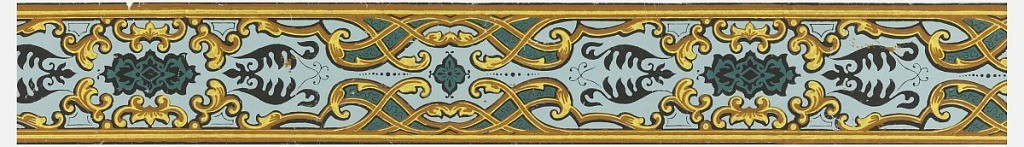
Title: Border
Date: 1835–70
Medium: Block-printed on machine-made paper
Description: Design consists of a simplified Rocaille interlaced framework with alternating stylized floral silhouettes and cartouches; printed in yellow, tan, green and black on pale blue.